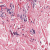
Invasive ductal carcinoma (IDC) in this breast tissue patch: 0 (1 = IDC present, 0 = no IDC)